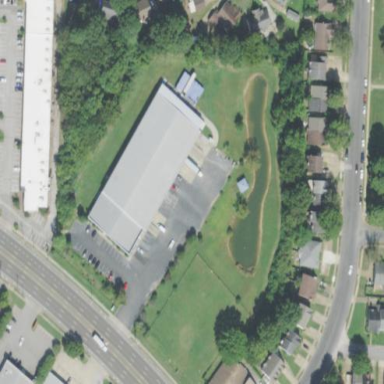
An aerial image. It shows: Commercial building.